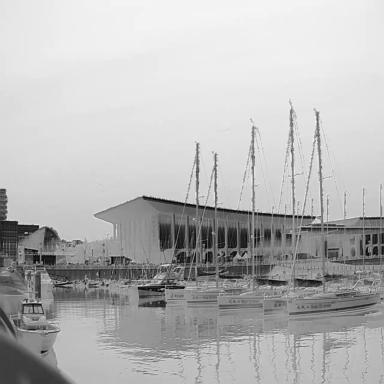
There are two canoes in the infrared image.